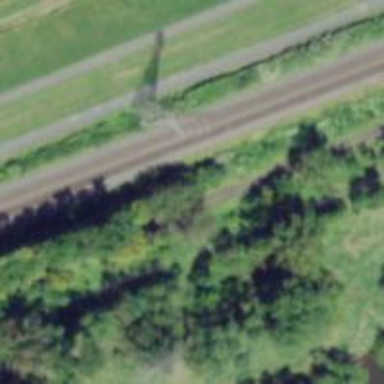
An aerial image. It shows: Abandoned railway.